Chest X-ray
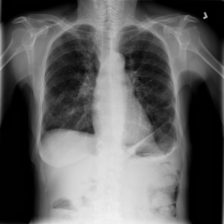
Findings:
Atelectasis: negative
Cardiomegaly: negative
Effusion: negative
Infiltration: negative
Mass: negative
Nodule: negative
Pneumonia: negative
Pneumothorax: positive
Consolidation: negative
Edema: negative
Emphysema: negative
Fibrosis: negative
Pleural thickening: negative
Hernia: negative